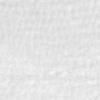
Label: no_change